Question: How can I programmatically focus cell in WinForms DataGridView shown highlighted on sample below?

I can easily set focus to any cell in rows 0~3 but that cell is in row 4 which looks like "virtual" because 'dataGridView1.Row(4)' does not exist.
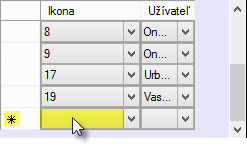
Answer: Not sure if i have quite got your question but does 'DataGridView1.NewRowIndex' not work for what you want?
I tried 'DataGridView1.Item(0, DataGridView1.NewRowIndex).Selected = True' which seems to do what I think you are trying to achieve.
The code above is on the click event of button 1 and produces the following:

If you want to 'un-select' any currently selected cell first then precede the above with 'If Not IsNothing(DataGridView1.CurrentCell) Then DataGridView1.CurrentCell.Selected = False', the 'If Not IsNothing...' is to cover the code running where no cell is currently selected.
BTW I don't think you can use '.CurrentCell' for a cell selected on the new row, but you can use '.item'